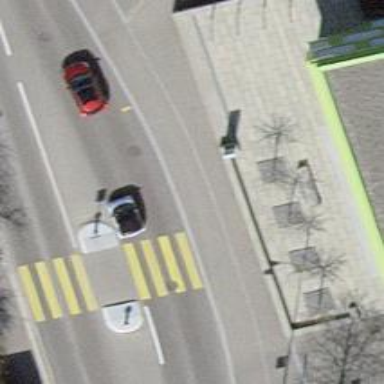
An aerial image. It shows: Bus stop with platform for public transport.